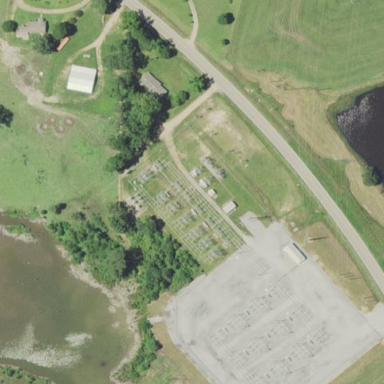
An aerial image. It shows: Distribution substation surrounded by fence.